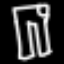
Label: pants